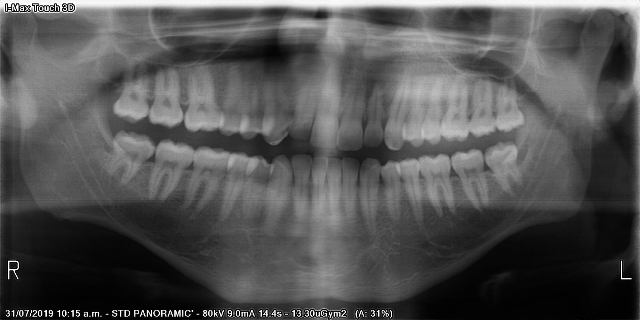
adult